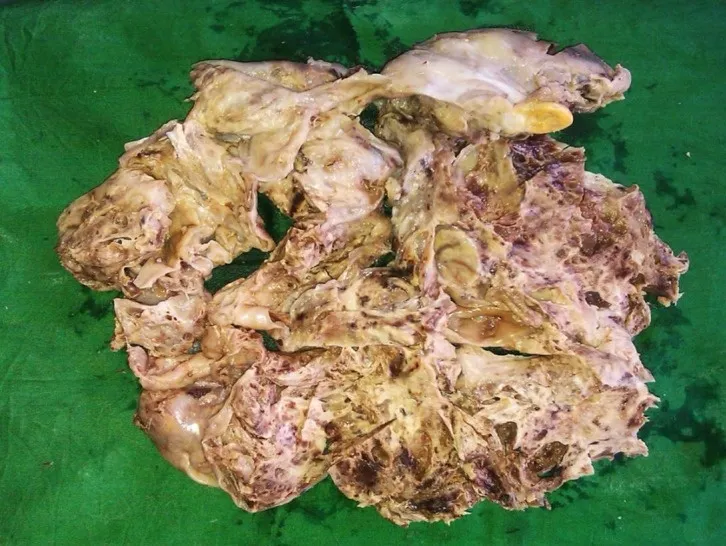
Gross specimen after total abdominal hysterectomy and salpingo oophorectomy.
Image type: medical_photograph (other_medical_photograph)